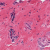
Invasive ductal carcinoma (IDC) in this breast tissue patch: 0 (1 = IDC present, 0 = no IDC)